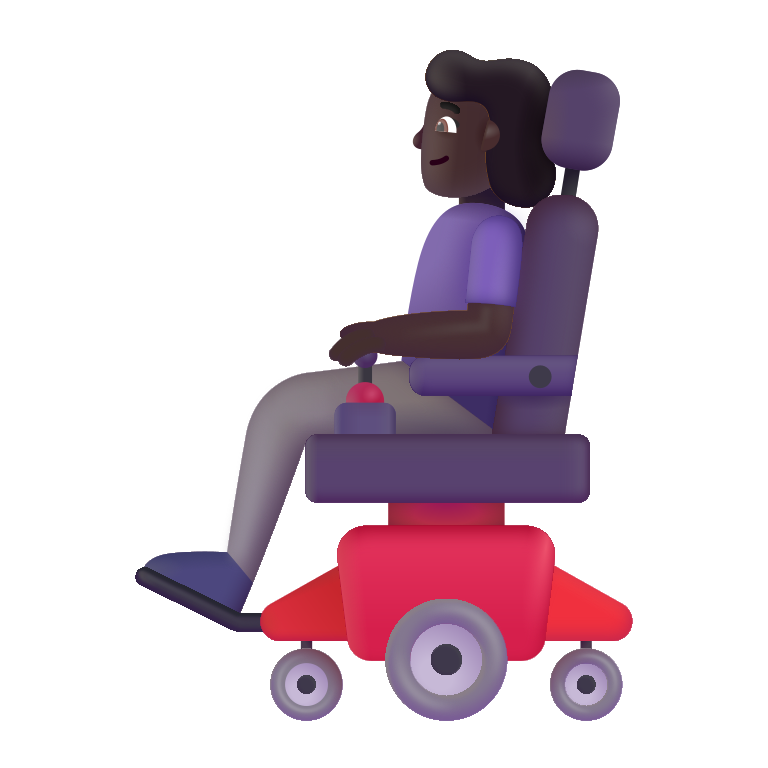
woman in motorized wheelchair color dark